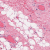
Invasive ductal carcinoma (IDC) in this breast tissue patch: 0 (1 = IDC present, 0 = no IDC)